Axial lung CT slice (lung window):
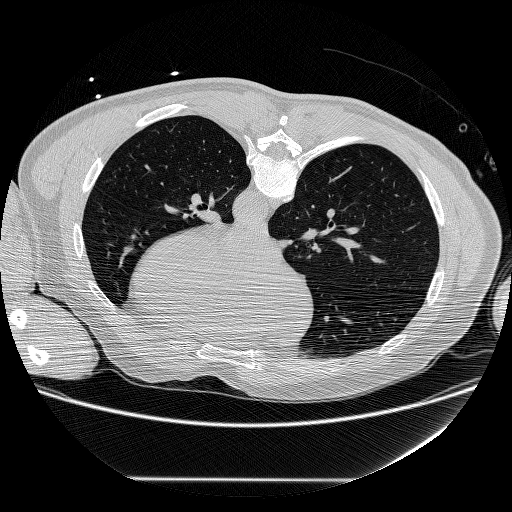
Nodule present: no